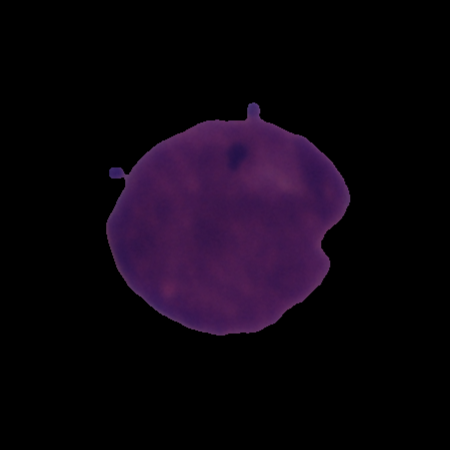
Label: cancer